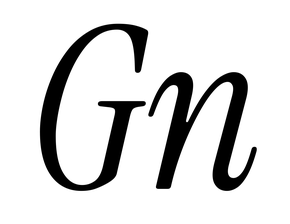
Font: InstrumentSerif-Italic